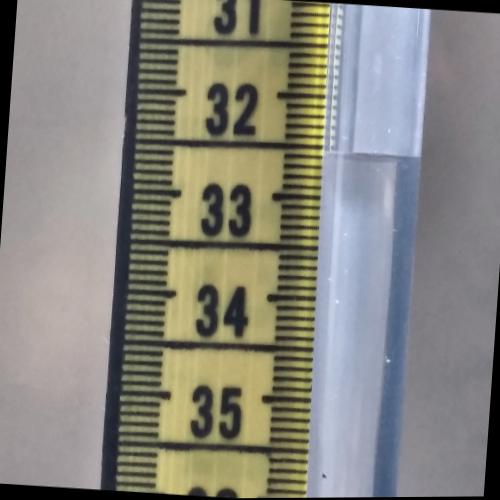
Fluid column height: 32.6 cm